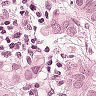
Metastatic tissue present: yes